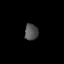
Tissue: lung
Cell type: Fibroblasts
Senescence score: 0.6531
Nuclear area (px): 216
Mean DAPI intensity: 80.648